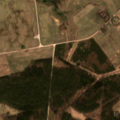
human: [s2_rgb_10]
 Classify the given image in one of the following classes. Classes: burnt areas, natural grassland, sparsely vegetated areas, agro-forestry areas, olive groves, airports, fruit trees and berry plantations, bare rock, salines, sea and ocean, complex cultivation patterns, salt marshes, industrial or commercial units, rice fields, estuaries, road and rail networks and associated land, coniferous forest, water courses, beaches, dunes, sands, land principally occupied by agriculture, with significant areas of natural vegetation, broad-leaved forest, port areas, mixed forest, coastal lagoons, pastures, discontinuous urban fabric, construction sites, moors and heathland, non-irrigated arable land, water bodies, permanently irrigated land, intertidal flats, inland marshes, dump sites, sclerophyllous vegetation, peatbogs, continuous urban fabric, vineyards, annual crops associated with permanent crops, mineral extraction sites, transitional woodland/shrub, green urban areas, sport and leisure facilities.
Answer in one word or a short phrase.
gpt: non-irrigated arable land, pastures, complex cultivation patterns, coniferous forest, transitional woodland/shrub